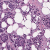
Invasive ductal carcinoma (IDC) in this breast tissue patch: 1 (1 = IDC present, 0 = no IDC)